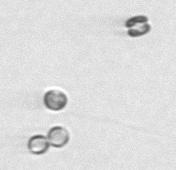
Label: Thalassiosira_sp_aff_mala